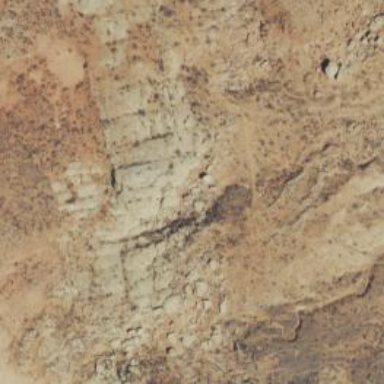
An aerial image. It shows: Landscape dominated by bare rock.